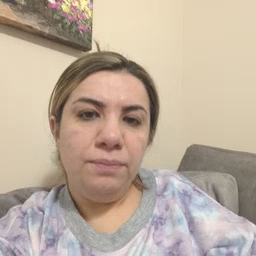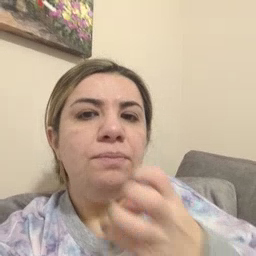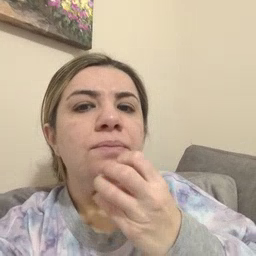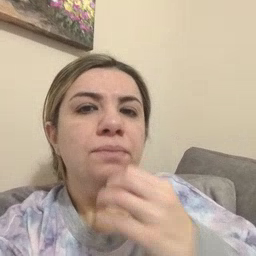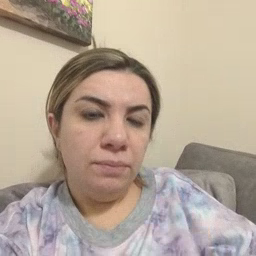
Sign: underwear